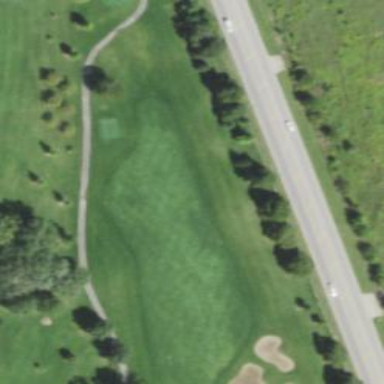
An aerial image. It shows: Well-maintained grassy golf fairway for the sport of golf.